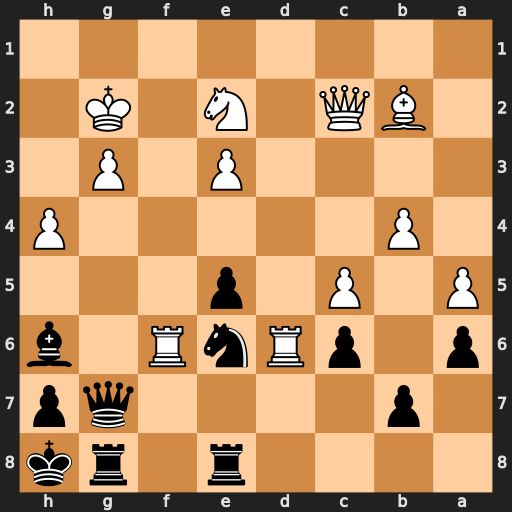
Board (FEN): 4r1rk/1p4qp/p1pRnR1b/P1P1p3/1P5P/4P1P1/1BQ1N1K1/8
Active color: b
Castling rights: -
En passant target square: -
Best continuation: Qxf6